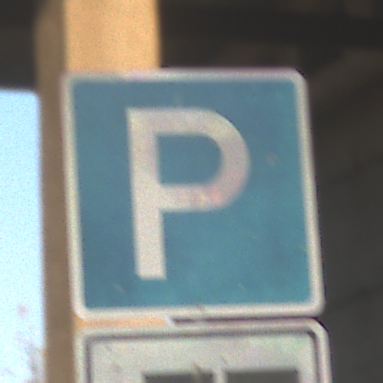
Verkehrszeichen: Parken
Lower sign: MehrspurigeFahrzeugeFrei4
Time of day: SunriseSunset
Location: Roofed (Suburban)
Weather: Clear
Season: NotSpecified
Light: Natural